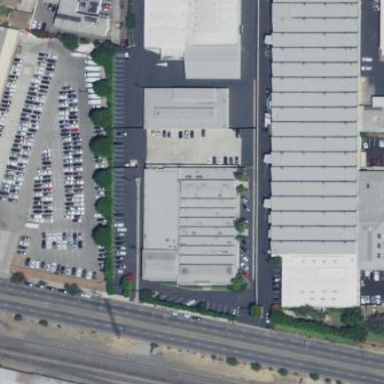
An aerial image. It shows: Commercial building.